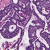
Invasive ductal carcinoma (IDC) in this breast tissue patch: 1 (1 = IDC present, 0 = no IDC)